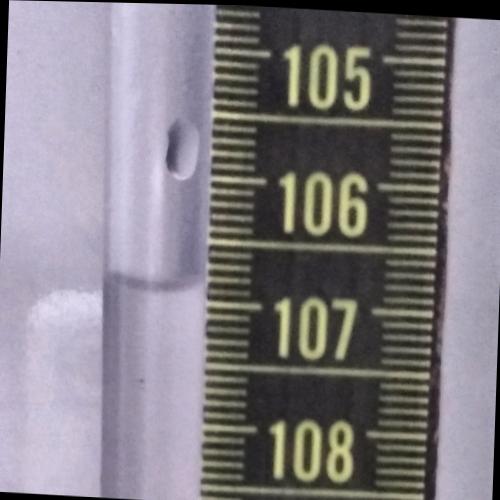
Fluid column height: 106.9 cm